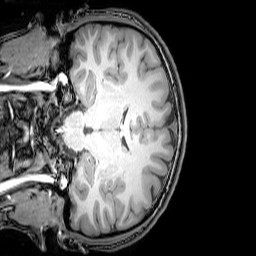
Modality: T1w
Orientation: coronal
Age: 23
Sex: male
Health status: healthy
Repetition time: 0.081 s
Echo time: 0.037 s